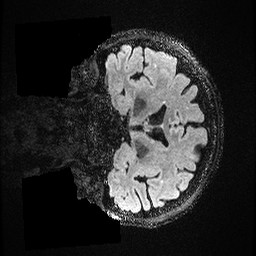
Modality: FLAIR
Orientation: coronal
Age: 59
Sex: female
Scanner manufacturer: ge
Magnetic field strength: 3 T
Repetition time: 4.802 s
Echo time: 0.117 s